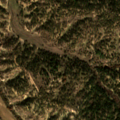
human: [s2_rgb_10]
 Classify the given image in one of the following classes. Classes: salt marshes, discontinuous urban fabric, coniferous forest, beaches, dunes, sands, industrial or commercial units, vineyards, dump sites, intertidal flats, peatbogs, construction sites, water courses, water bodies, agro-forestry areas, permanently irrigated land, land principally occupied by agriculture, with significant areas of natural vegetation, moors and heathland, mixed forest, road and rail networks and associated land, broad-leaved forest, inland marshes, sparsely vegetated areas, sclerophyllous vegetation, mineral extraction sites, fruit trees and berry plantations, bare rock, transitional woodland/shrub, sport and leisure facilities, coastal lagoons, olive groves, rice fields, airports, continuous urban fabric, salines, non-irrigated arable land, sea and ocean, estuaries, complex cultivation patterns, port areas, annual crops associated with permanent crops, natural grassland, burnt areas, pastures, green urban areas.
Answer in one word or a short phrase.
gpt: non-irrigated arable land, broad-leaved forest